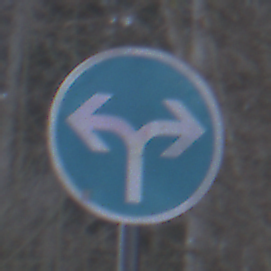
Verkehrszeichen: VorgeschriebeneFahrtrichtungRechtsOderLinks
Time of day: MorningAfternoon
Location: Outdoor (Nature)
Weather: Overcast
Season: Winter
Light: Natural